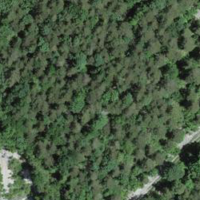
EUNIS habitat code: 44
Species observed at this site:
Teucrium scorodonia